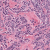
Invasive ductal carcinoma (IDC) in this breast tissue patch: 1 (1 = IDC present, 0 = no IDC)